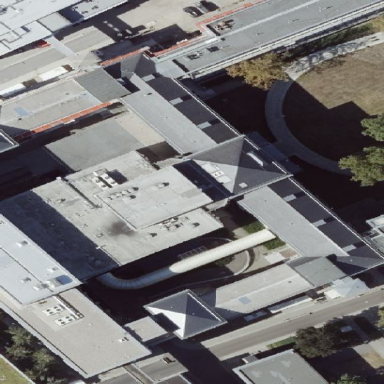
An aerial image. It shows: Hospital building.